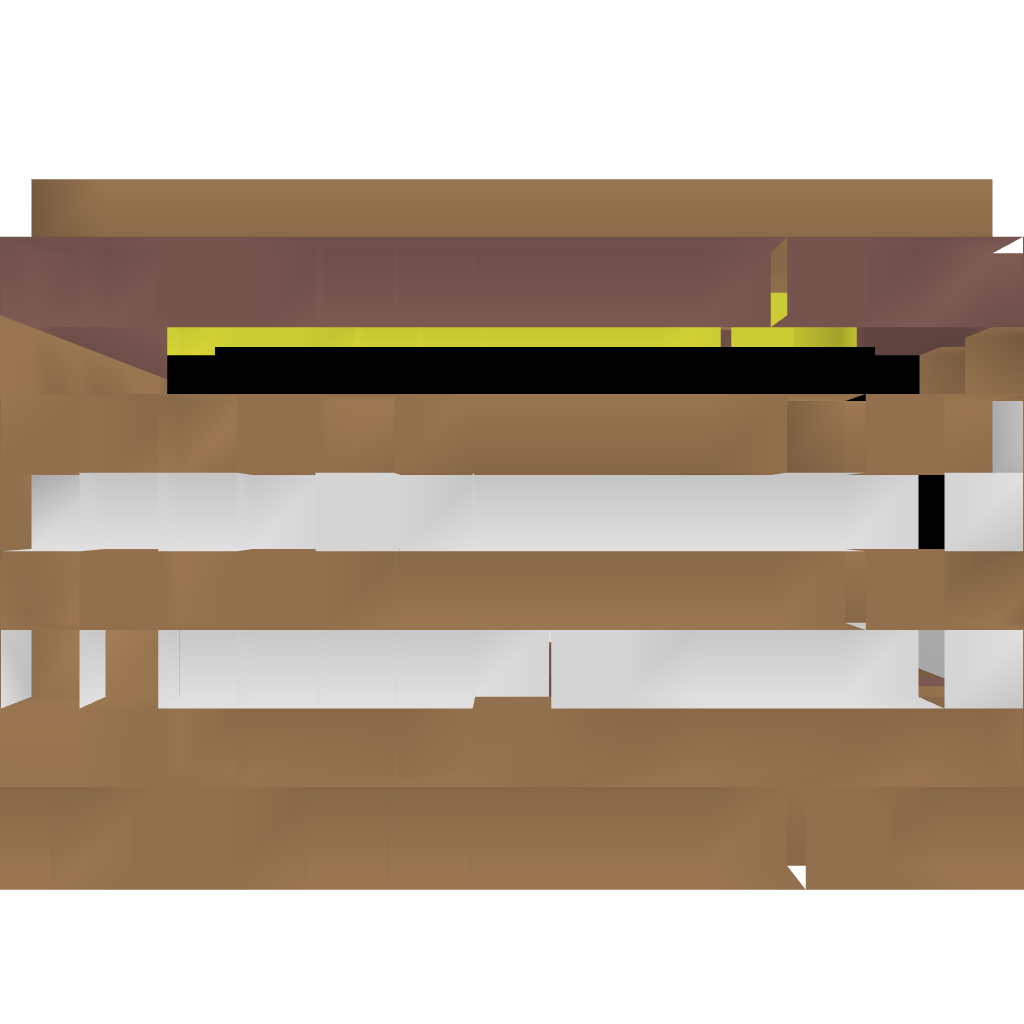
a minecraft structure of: Chicken Farm good quality